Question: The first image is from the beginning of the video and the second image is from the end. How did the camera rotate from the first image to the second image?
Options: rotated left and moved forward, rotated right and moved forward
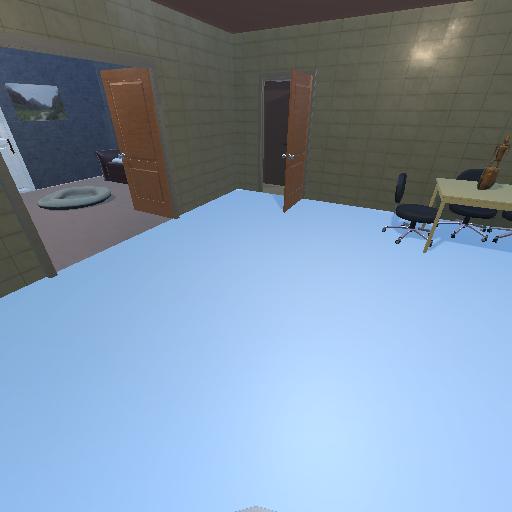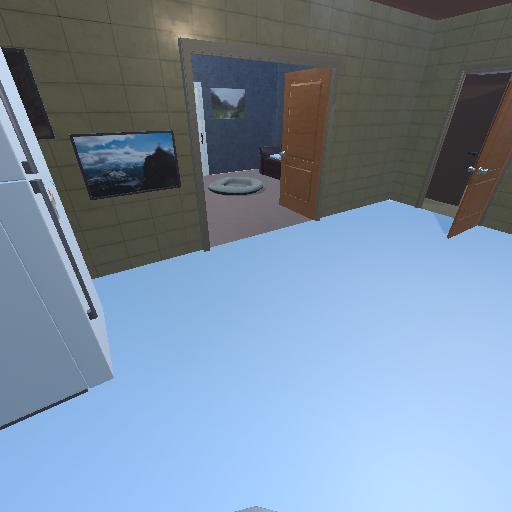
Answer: rotated left and moved forward